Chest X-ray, PA view. Patient: 59 years old, sex M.
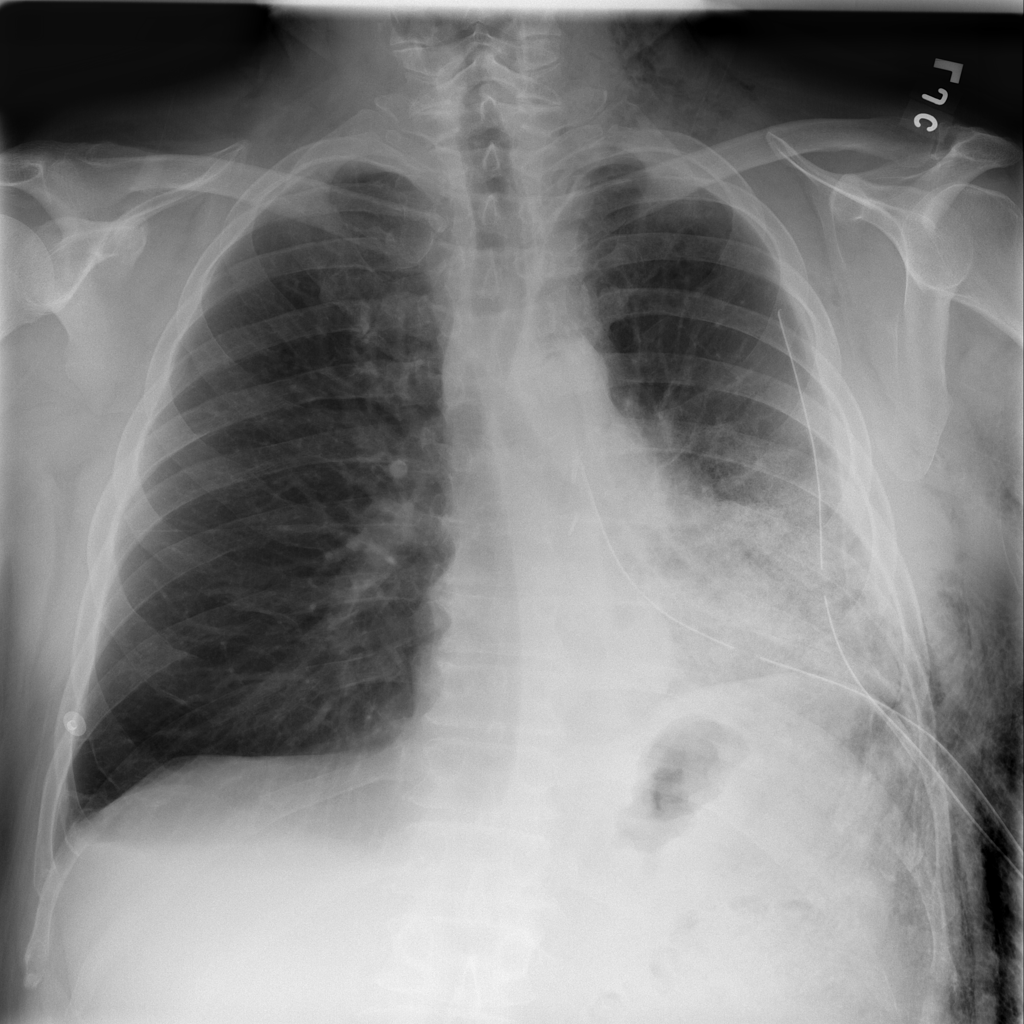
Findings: Effusion, Emphysema